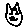
Label: cat